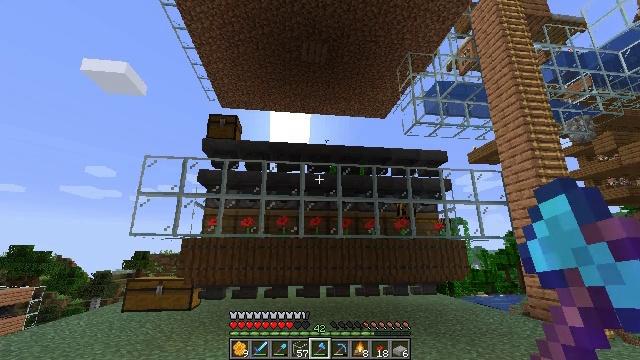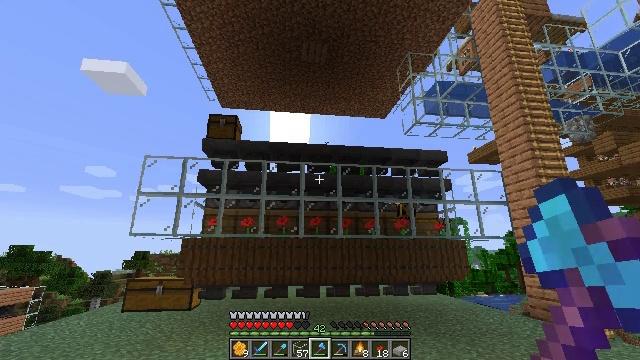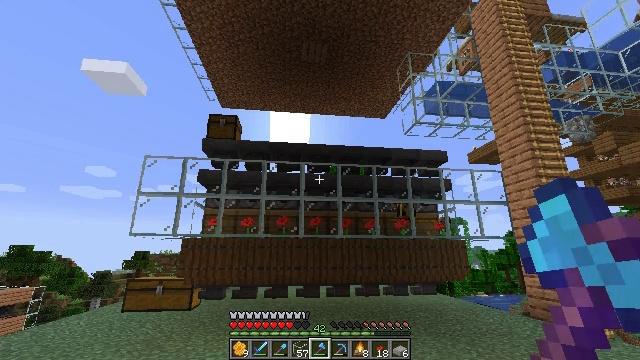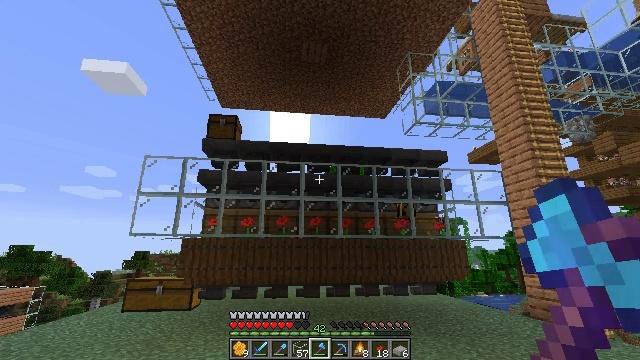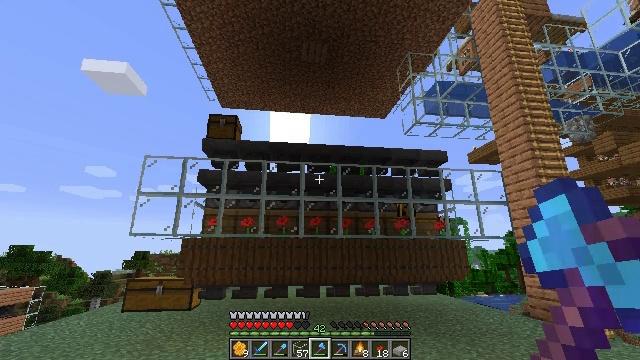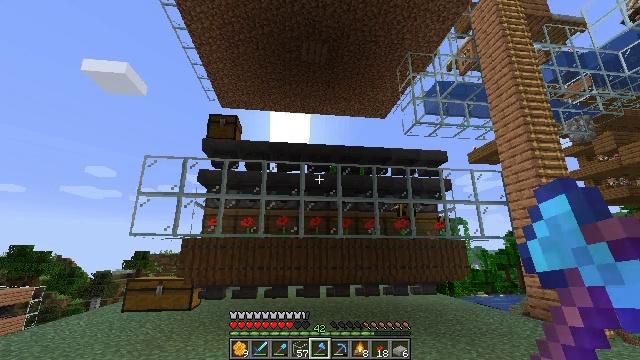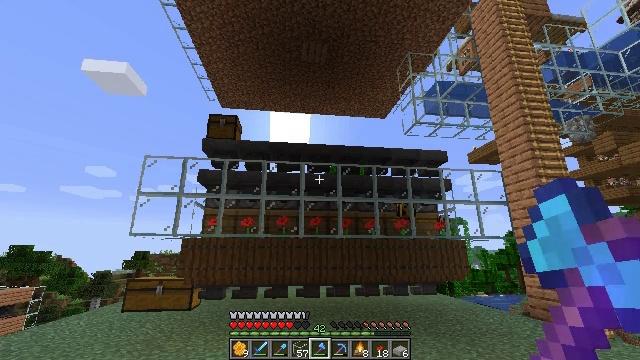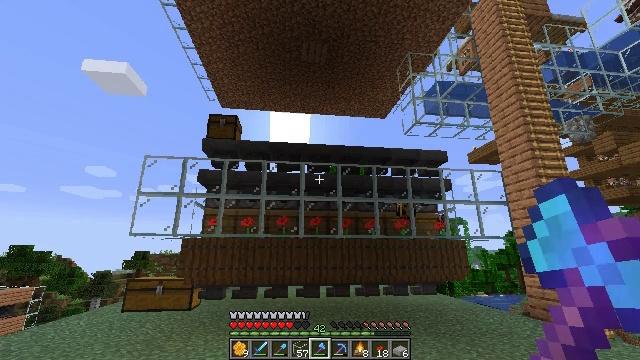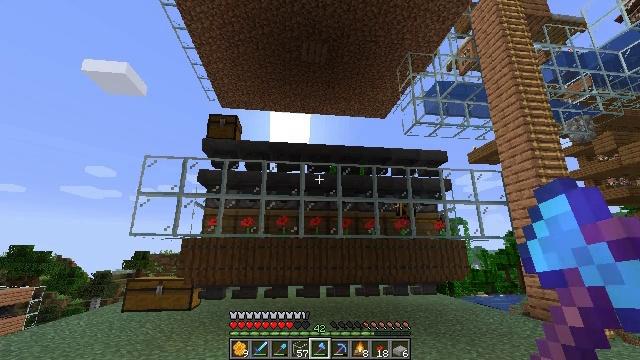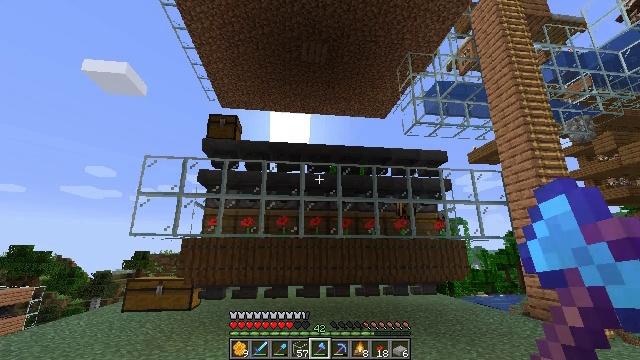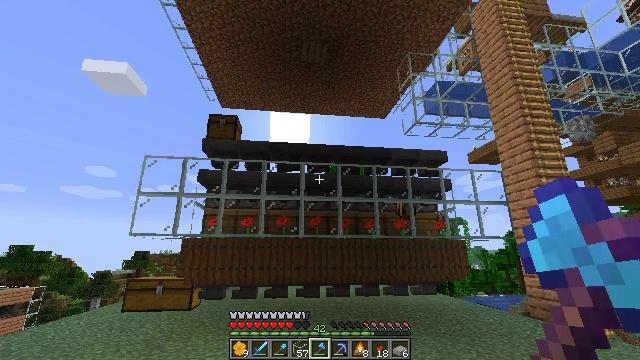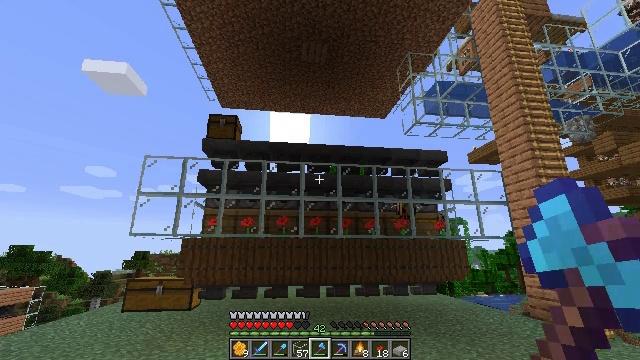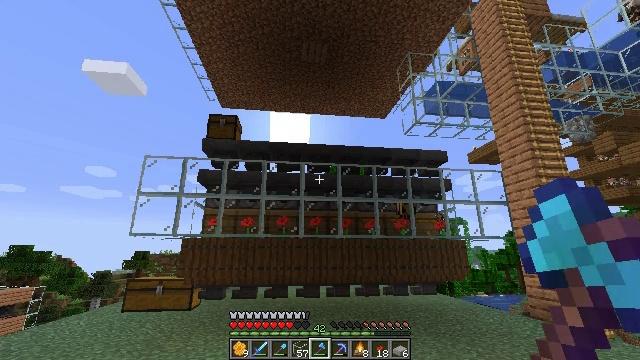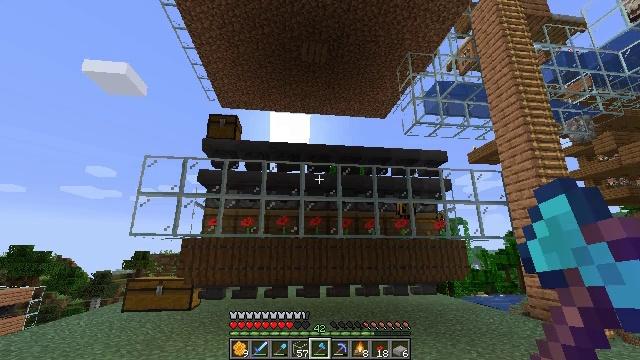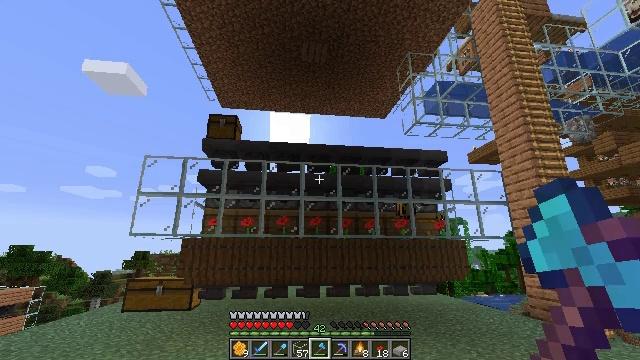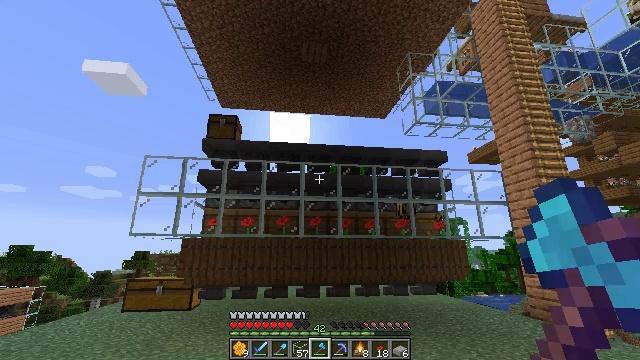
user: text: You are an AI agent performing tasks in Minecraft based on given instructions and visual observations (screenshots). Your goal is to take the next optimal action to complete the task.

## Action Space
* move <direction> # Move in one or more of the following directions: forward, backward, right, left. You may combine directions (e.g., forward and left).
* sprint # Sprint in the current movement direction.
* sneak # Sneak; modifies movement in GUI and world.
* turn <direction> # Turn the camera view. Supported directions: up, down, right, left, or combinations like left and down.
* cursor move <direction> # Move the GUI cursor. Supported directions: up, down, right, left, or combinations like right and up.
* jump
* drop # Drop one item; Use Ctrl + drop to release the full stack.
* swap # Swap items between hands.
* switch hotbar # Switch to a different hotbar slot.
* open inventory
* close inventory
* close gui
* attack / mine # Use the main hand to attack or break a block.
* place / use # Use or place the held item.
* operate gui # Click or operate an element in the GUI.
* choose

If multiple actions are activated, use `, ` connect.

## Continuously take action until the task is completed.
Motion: motion action
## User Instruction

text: Collect the poppy by clicking on it.
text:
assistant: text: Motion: no_op
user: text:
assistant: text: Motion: no_op
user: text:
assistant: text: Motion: no_op
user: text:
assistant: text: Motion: no_op
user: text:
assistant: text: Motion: no_op
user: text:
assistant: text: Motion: no_op
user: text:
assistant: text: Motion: no_op
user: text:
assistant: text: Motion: no_op
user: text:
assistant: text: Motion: no_op
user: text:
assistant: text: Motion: no_op
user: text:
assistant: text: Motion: no_op
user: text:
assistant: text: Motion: no_op
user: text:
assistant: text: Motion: no_op
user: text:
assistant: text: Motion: no_op
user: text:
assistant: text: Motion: no_op
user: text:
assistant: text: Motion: no_op
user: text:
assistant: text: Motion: no_op
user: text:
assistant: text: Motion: no_op
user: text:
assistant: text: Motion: no_op
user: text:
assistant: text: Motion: no_op
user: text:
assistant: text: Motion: no_op
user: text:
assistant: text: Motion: no_op
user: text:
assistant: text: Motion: no_op
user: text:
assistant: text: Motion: no_op
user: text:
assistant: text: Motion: no_op
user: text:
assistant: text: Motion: no_op
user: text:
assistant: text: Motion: no_op
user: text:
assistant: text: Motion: no_op
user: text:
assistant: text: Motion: no_op
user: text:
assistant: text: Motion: no_op